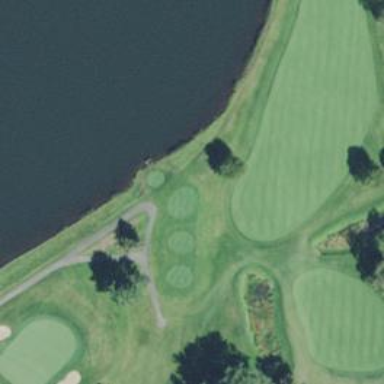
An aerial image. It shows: Service road designated as golf cart path.